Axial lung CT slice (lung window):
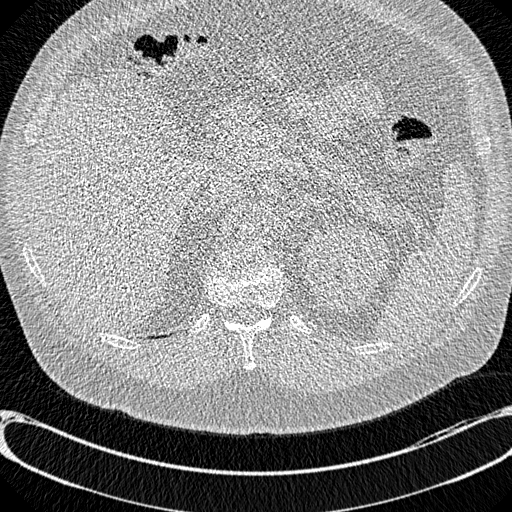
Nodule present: no